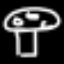
Label: mushroom